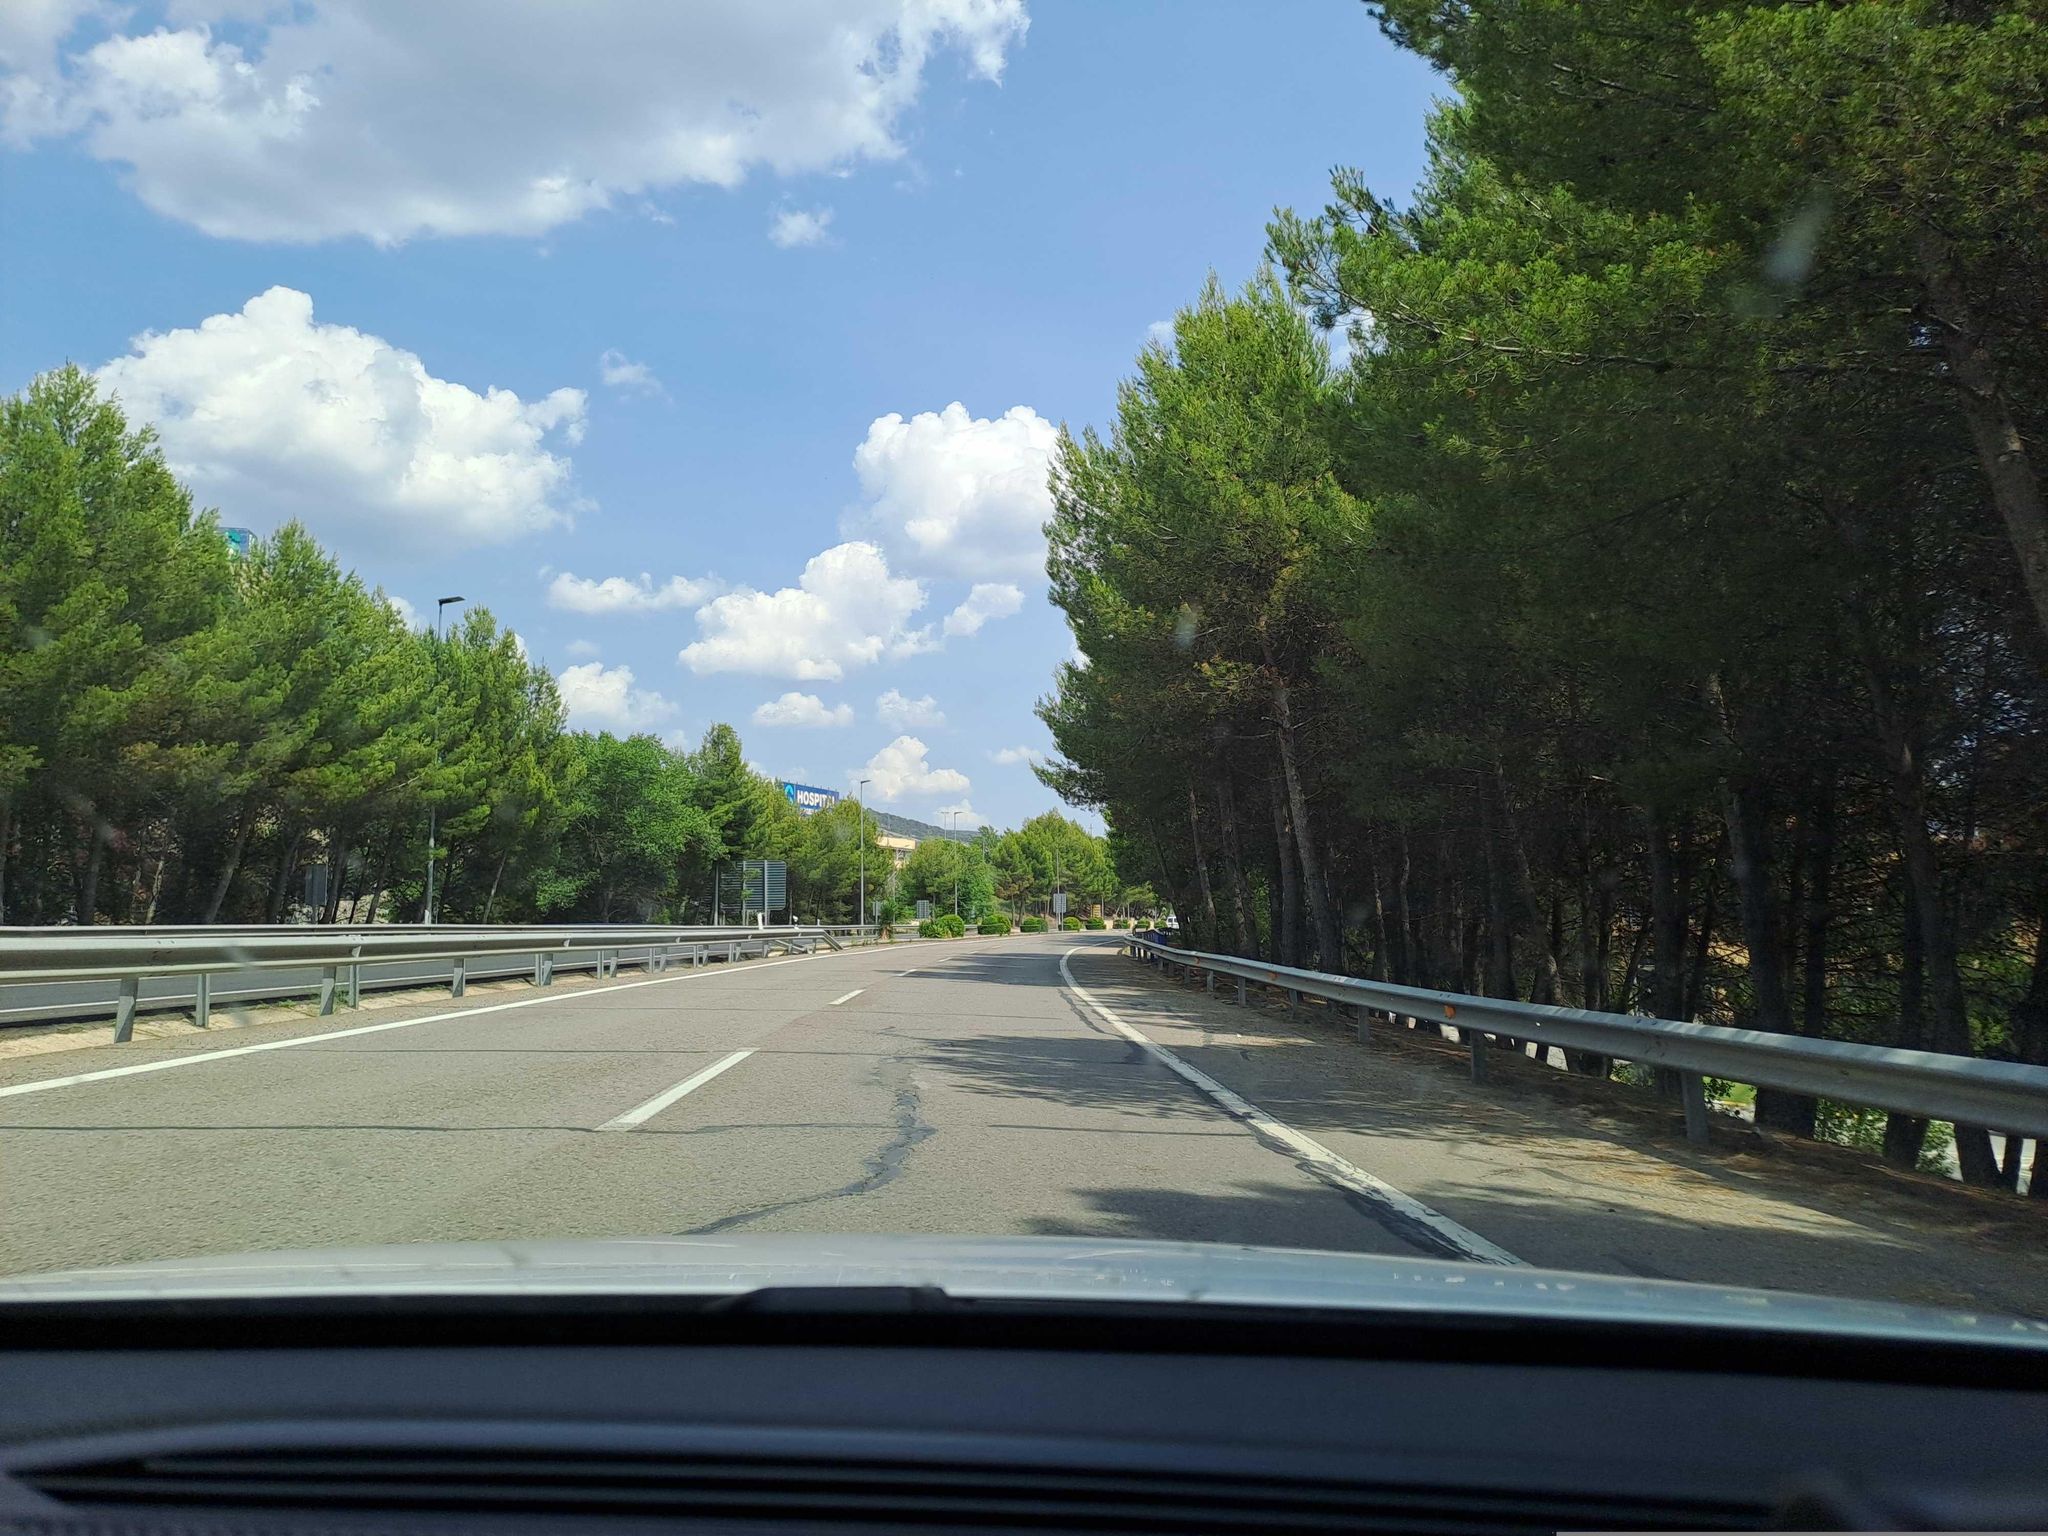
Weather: clear
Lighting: day
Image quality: good
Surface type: driving surface
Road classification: primary, motorway
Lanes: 2.0
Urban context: dense urban cluster
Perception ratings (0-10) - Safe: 1.92, Lively: 2.35, Beautiful: 5.21, Boring: 2.76, Depressing: 2.97, Wealthy: 6.1